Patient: sex F, age 39
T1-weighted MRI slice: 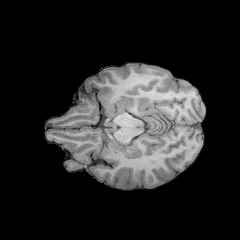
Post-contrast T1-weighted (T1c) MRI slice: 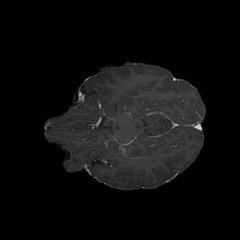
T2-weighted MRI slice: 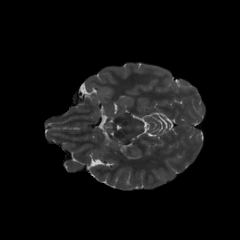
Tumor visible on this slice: yes
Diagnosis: Astrocytoma, IDH-mutant
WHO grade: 2